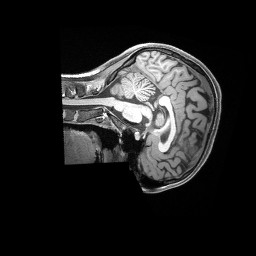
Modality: T1w
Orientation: sagittal
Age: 20
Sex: female
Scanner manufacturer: siemens
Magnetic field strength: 3 T
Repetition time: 2.4 s
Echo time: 0.00228 s